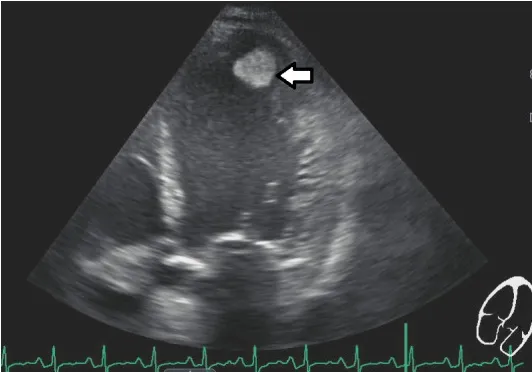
Echocardiogram (Apical 2 chamber view) showing dilated left ventricle showing apical thrombus.
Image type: radiology (ultrasound)